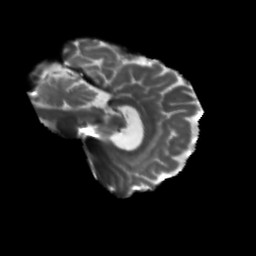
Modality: T2w
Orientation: sagittal
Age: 76
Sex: female
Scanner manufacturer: siemens
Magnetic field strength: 3 T
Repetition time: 5.25 s
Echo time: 0.08 s